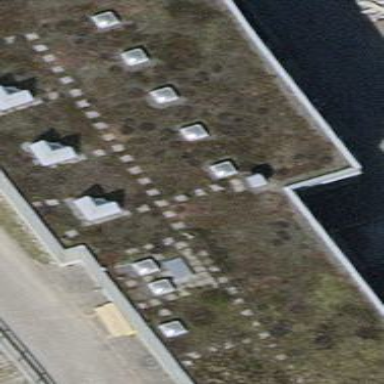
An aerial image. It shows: Industrial building housing minor distribution power substation.